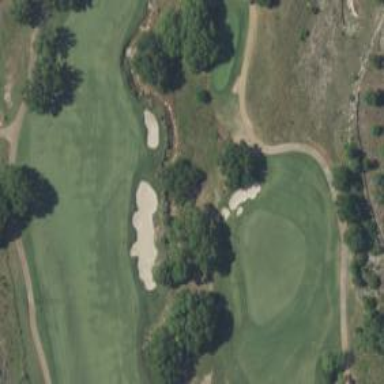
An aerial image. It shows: View of golf hole.